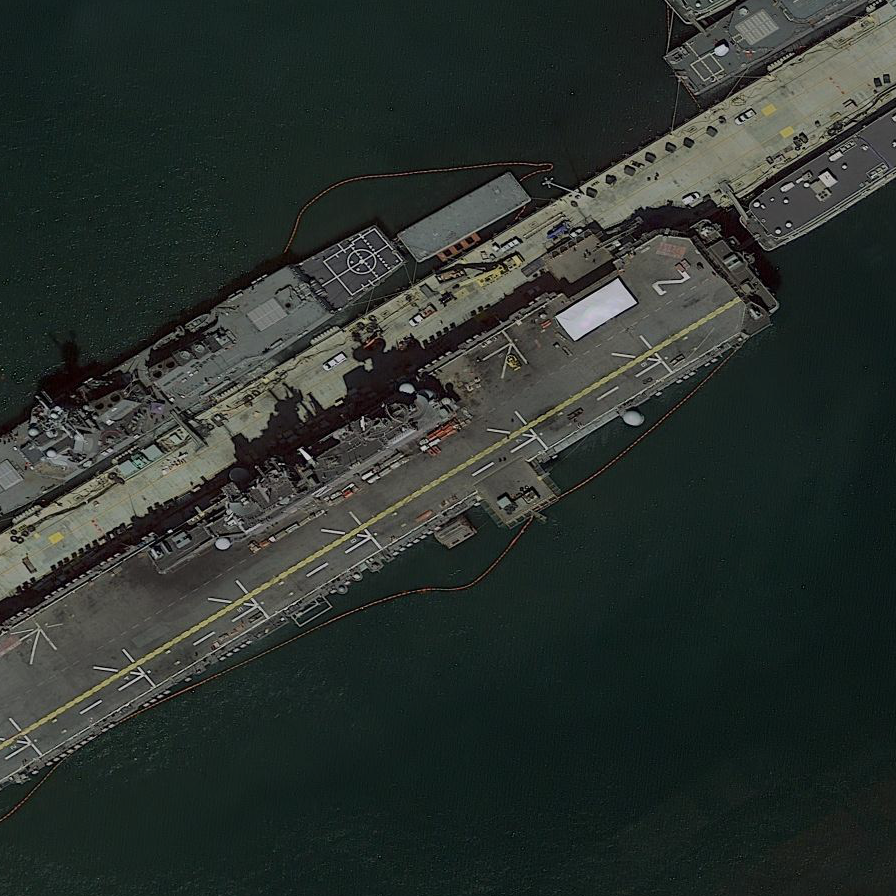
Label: assault